Question: What is the value of this measurement?
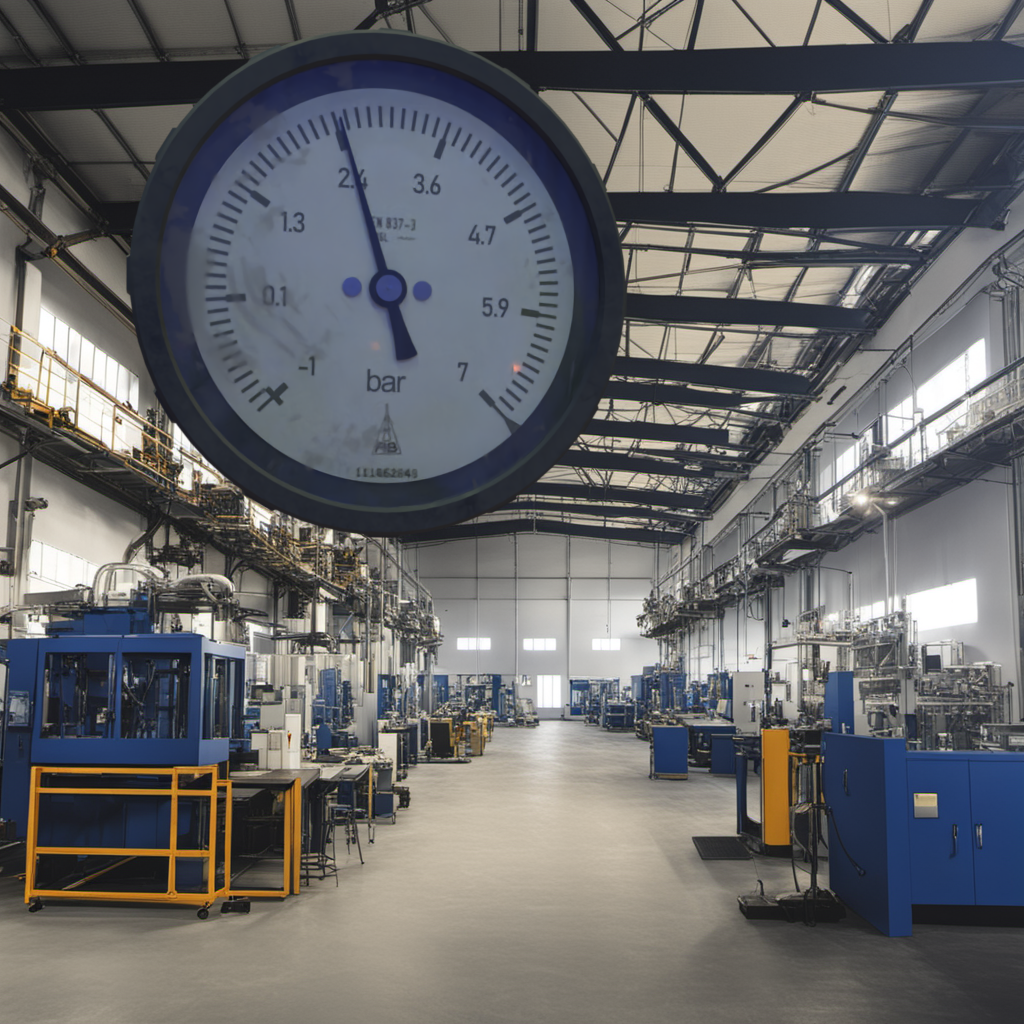
Answer: The result is 2.49
Question: What is the value range of the measurement in the image?
Answer: The range is from -1 to 7
Question: What is the minimum and maximum value of this measurement?
Answer: The minimum value is -1 and the maximum value is 7